Aerial crown-view tile of a tropical tree (Barro Colorado Island, Panama), acquired 20240716:
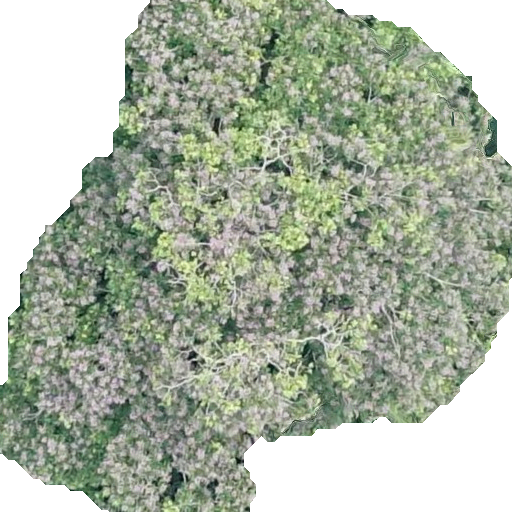
Species: Dipteryx oleifera
GBIF accepted scientific name: Dipteryx oleifera
Crown area: 314.865 m²